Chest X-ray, PA view. Patient: 37 years old, sex F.
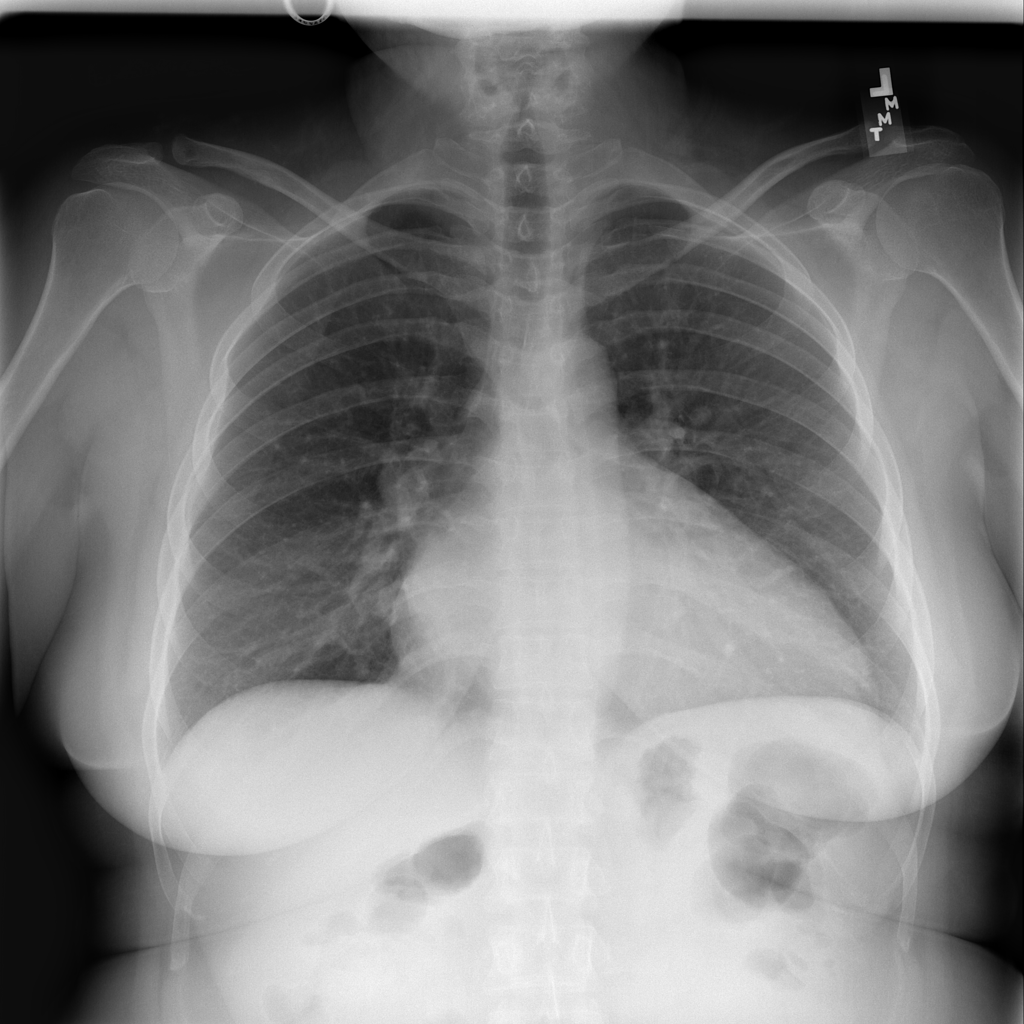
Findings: Cardiomegaly